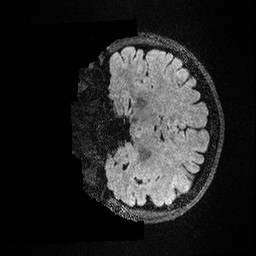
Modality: FLAIR
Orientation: coronal
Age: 27
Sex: male
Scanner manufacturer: ge
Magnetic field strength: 3 T
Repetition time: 4.802 s
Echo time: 0.1163 s